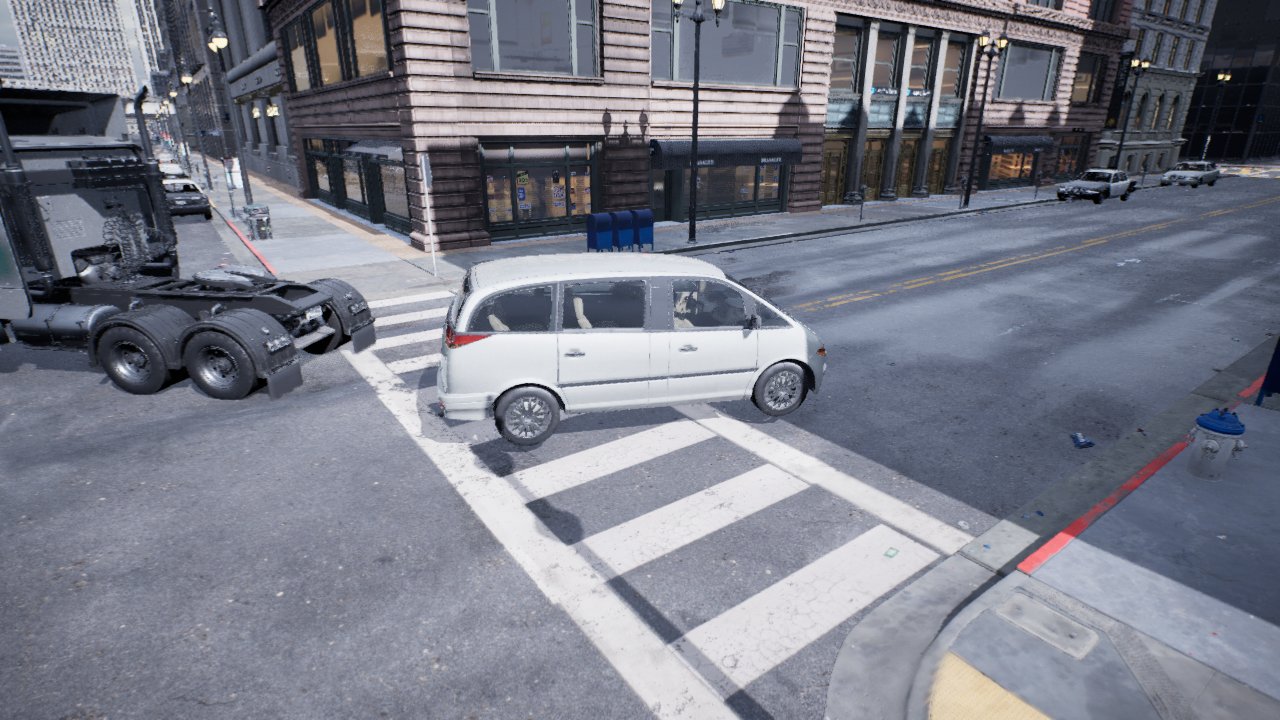
Venue: intersection
Lighting: overcast
Vehicle rig: minivan